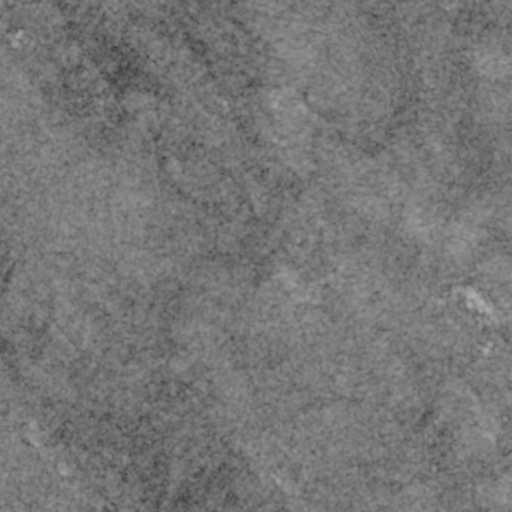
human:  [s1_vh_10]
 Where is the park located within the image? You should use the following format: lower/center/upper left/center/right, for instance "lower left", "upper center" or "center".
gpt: The park is located in the upper center of the image.
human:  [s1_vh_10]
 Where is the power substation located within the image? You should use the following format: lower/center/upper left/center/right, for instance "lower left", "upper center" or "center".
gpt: The power substation is located in the upper left of the image.
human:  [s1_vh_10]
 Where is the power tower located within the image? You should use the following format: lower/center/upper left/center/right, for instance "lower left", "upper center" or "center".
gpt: The power tower is located in the upper left of the image.
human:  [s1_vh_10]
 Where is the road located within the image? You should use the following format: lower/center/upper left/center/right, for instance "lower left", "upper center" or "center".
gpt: There is no road in the image.

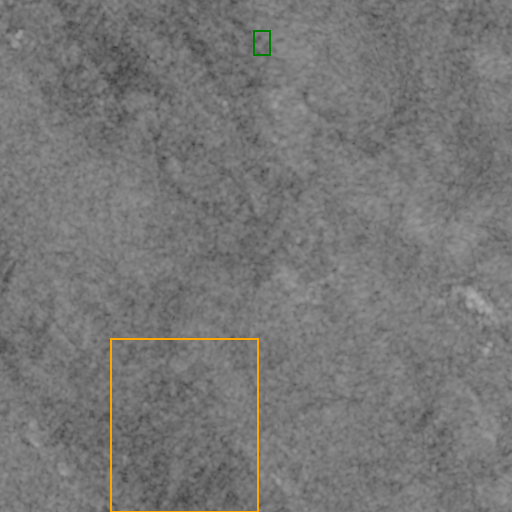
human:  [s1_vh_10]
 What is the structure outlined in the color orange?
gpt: The structure outlined in orange is a crop field.
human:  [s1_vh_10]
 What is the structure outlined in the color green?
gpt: The structure outlined in green is a park.
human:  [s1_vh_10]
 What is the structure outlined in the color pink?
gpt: There is no pink outline.